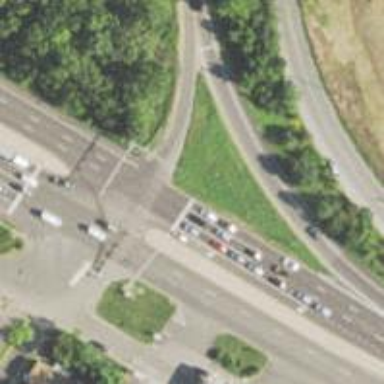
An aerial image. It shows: Trunk link highway.